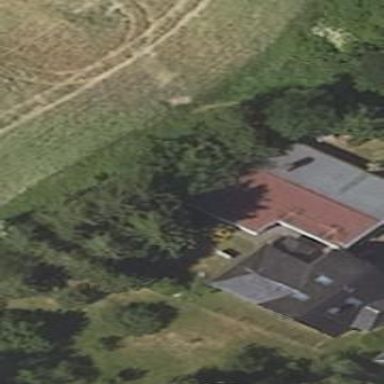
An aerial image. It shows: Shed building.